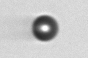
Label: bead